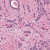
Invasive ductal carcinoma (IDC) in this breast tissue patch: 1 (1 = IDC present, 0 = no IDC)